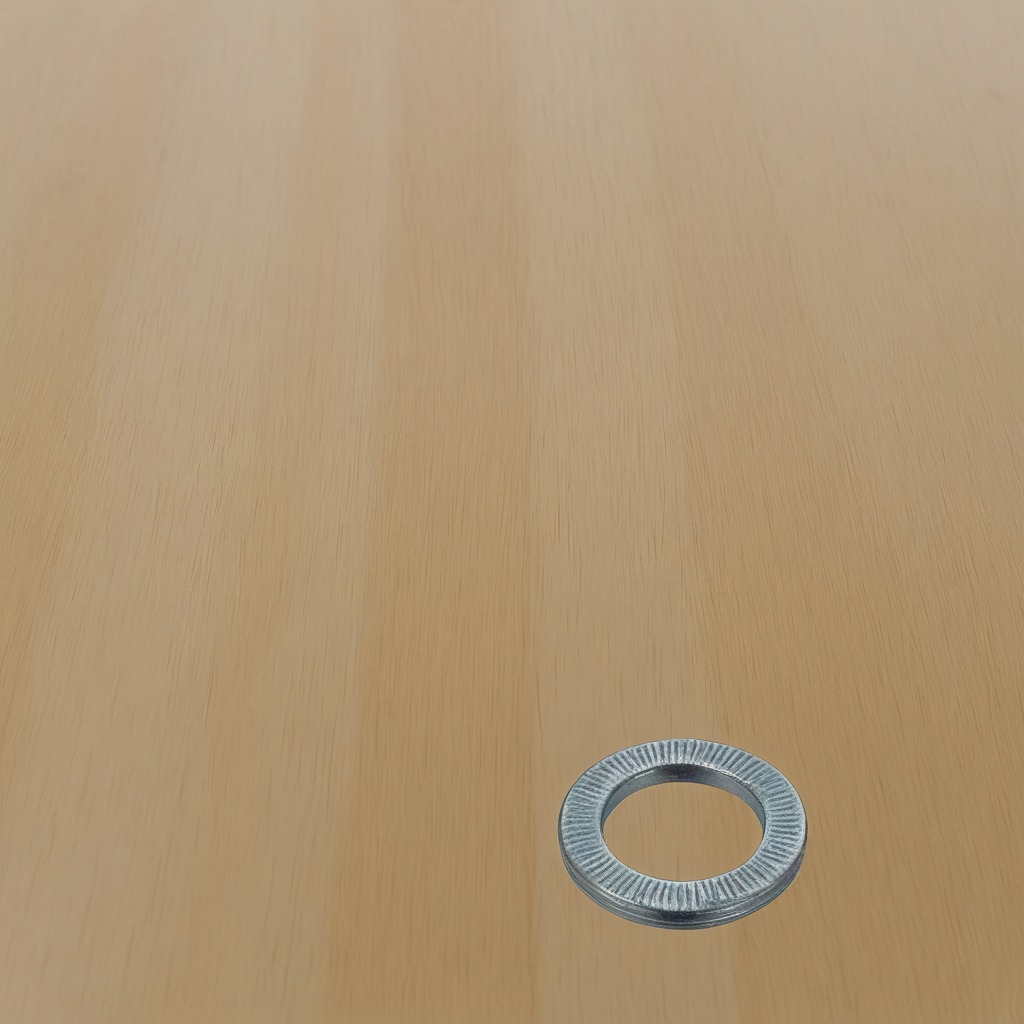
A flat metal washer lies on the plywood surface in the paint workshop.